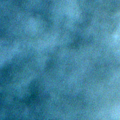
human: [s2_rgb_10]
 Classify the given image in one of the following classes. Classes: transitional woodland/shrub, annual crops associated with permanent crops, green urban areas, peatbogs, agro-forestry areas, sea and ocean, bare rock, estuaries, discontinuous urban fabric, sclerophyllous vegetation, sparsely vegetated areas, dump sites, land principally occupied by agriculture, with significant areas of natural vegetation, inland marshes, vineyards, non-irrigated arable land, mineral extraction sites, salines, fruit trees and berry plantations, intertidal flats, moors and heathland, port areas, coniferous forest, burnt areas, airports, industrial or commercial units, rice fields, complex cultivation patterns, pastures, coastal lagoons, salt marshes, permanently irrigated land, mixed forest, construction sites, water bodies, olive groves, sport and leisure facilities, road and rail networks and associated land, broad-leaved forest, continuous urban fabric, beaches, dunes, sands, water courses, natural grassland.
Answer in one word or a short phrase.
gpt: sea and ocean